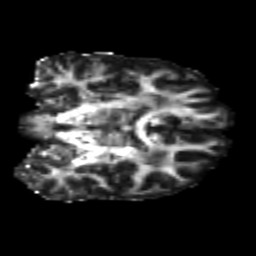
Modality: FA
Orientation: coronal
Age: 22
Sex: male
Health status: healthy
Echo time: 0.074 s